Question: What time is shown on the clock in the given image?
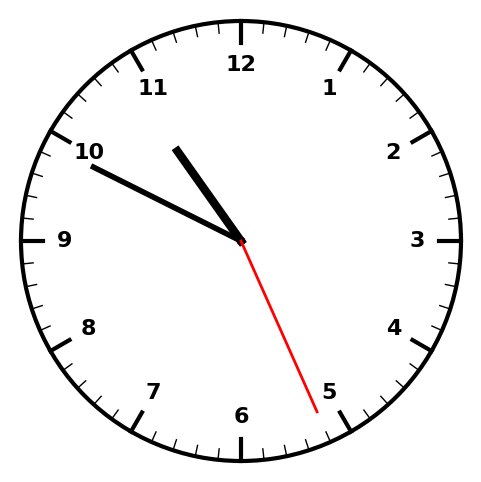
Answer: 10:49:26